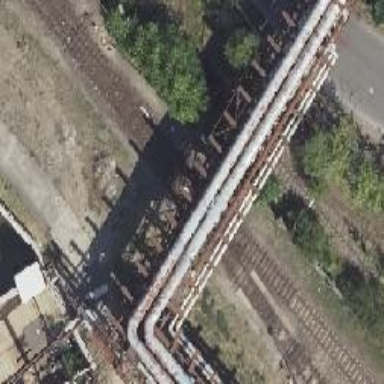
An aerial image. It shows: Railway yard in service.